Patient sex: M
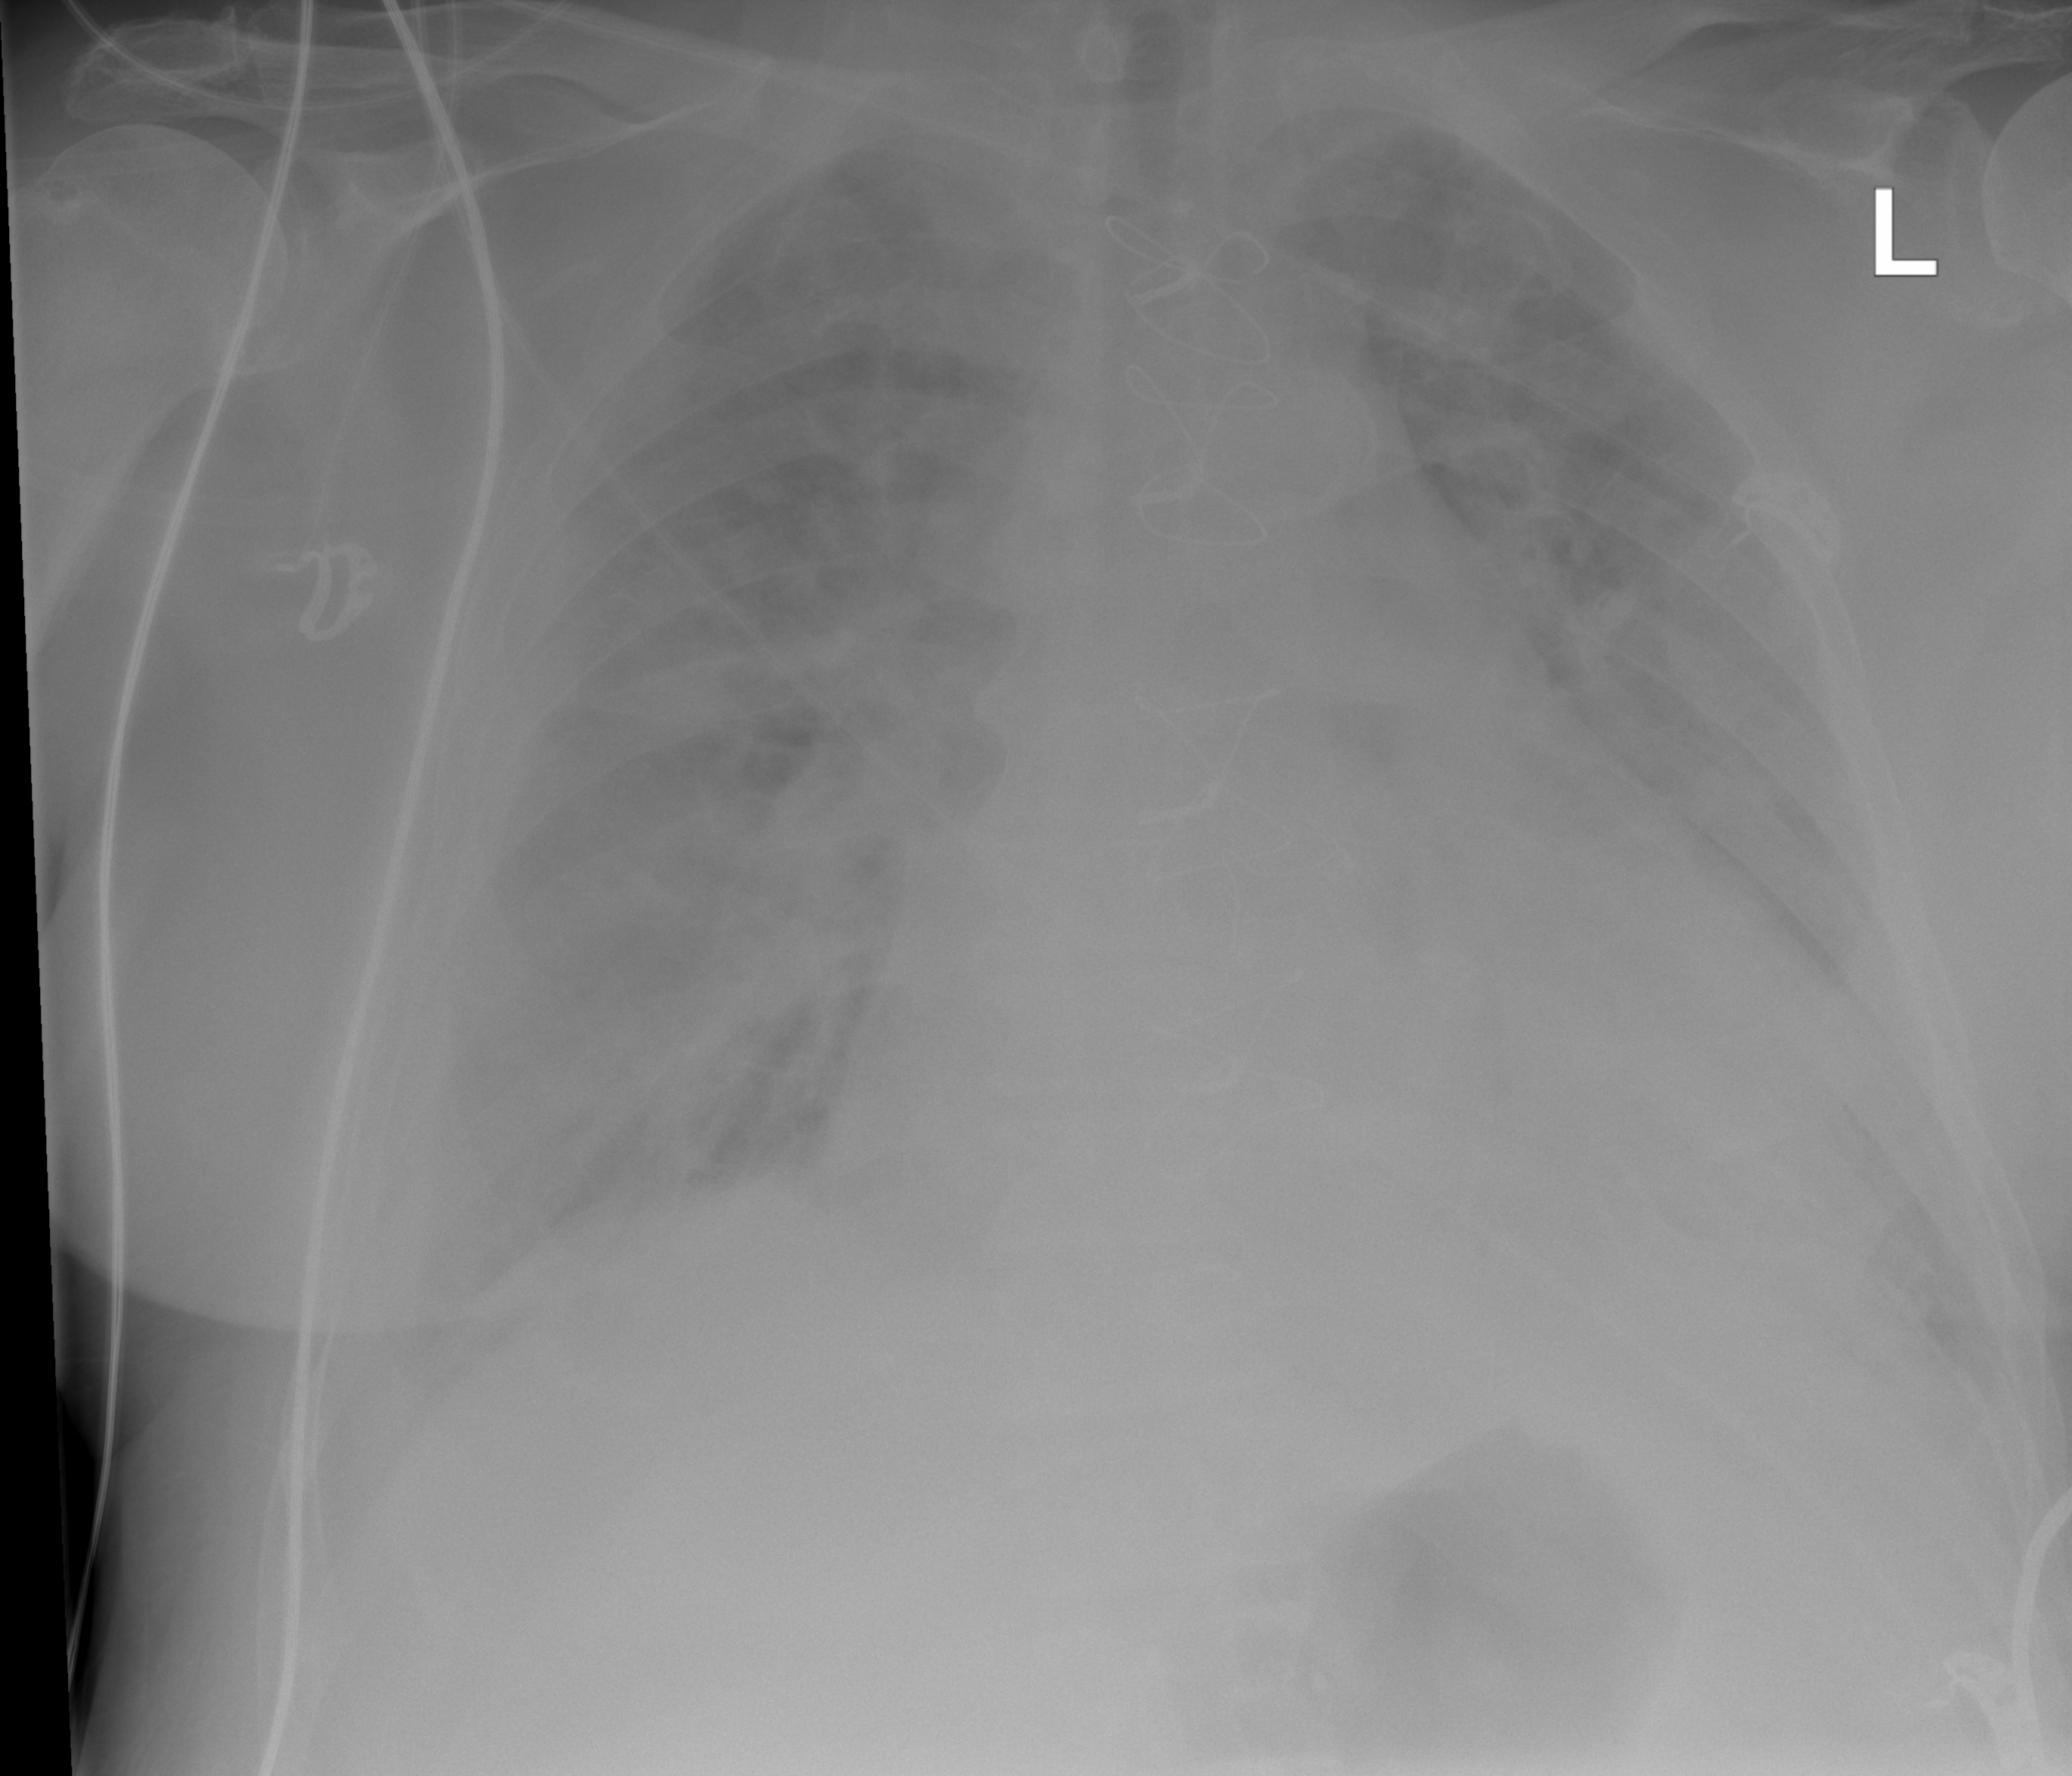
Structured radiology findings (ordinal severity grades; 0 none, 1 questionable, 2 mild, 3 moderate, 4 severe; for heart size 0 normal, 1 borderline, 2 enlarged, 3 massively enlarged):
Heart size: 3
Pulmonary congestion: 3
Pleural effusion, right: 3
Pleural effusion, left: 2
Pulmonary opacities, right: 3
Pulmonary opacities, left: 3
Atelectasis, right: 2
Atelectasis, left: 2